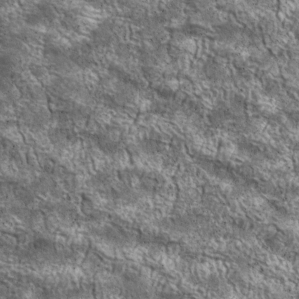
Label: non_frost